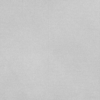
Label: dusty